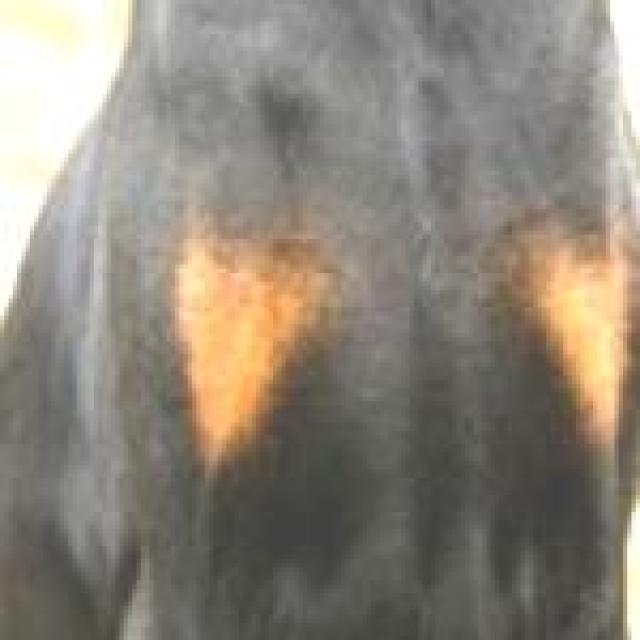
Healthy canine skin — no visible lesions, inflammation, or abnormalities. The skin and coat appear normal.